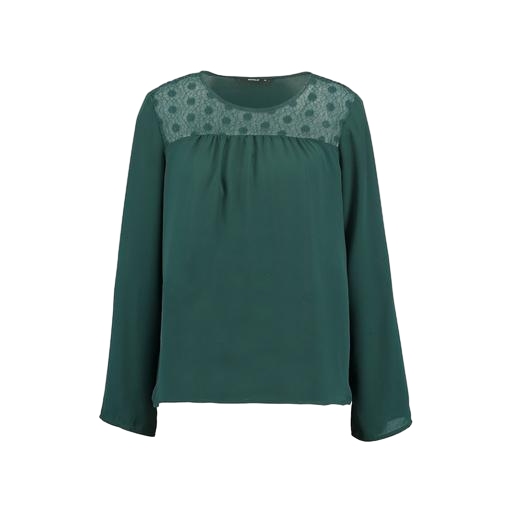
green lace-panel top, green three-quarter-sleeve top only macy, blouse green, white background